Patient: sex M, age 69
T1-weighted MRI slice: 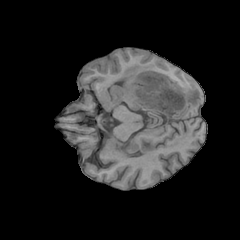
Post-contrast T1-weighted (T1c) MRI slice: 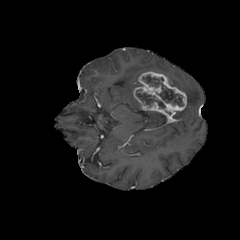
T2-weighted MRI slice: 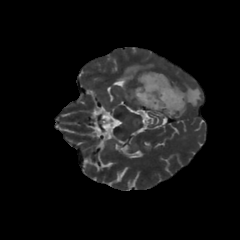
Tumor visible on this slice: yes
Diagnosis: Glioblastoma, IDH-wildtype
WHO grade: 4